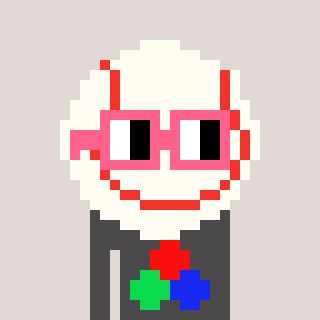
a pixel art character with square pink glasses, a baseball ball-shaped head and a grayscale-colored body on a warm background